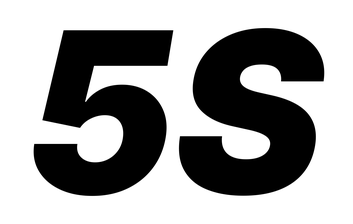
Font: Inter-Italic_Black_Italic